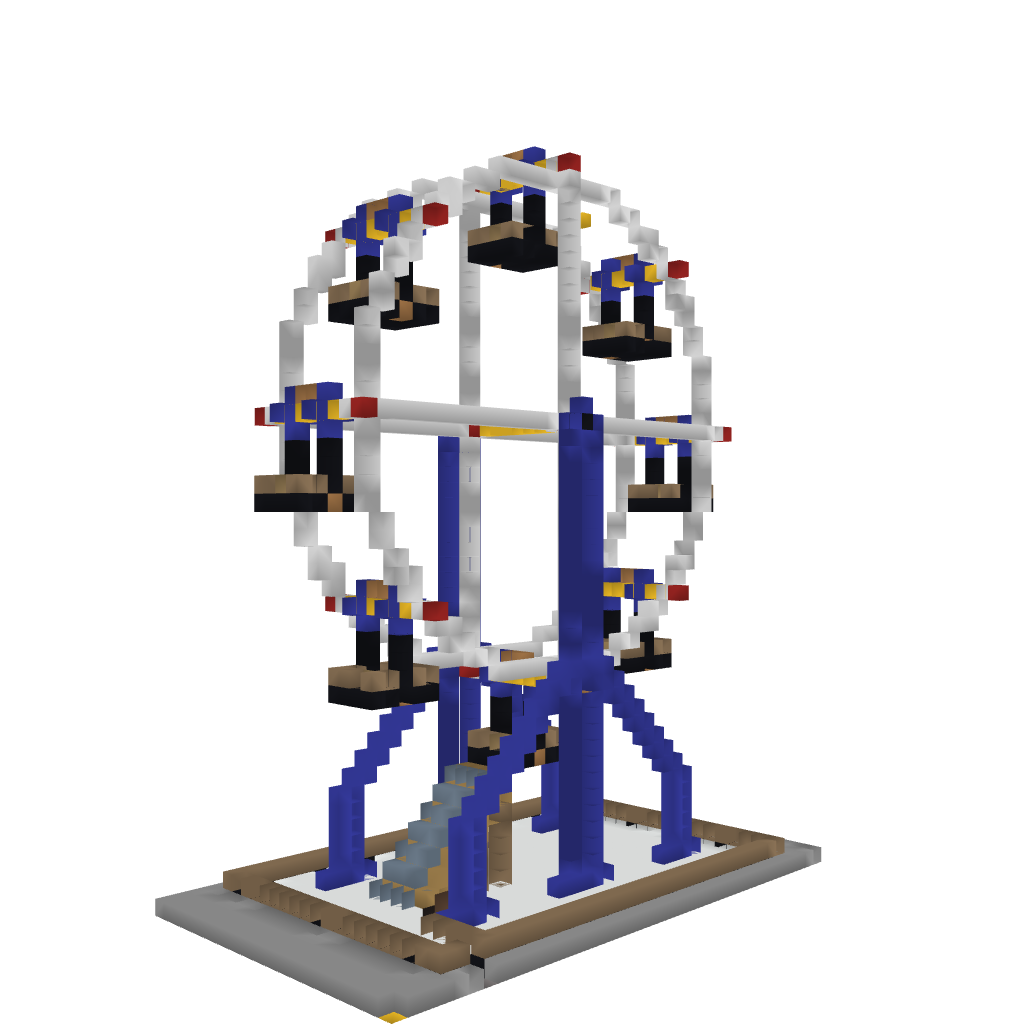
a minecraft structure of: Ferris Wheel